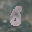
Label: 0